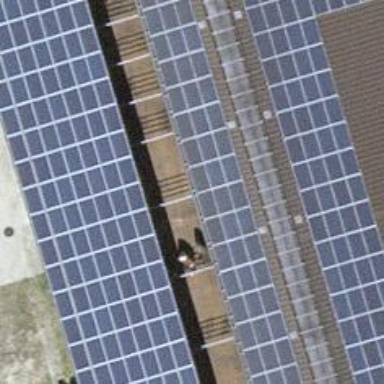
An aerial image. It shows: Solar power generator using photovoltaic panels.